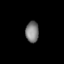
Tissue: lung
Cell type: Fibroblasts
Senescence score: 0.5468
Nuclear area (px): 270
Mean DAPI intensity: 127.156